Interaction volume radius: 5 \u00c5
Interaction volume height: 20 \u00c5
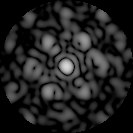
Disorder parameter: 0.5865